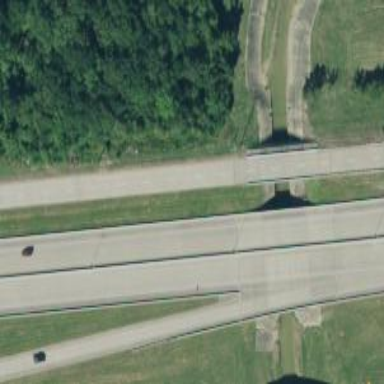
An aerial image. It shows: Bridge over motorway.